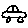
Label: car